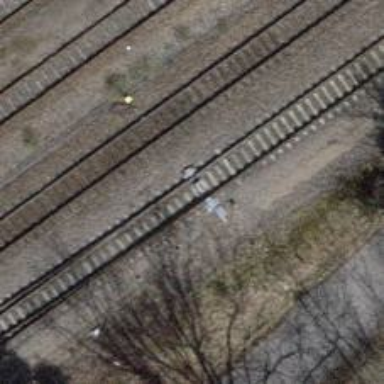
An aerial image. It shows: Single-track railway siding.